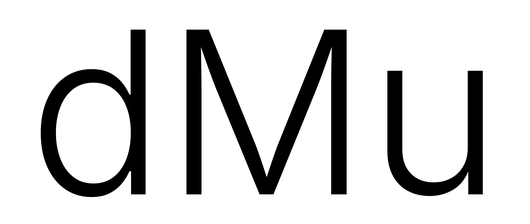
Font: Inter_Light